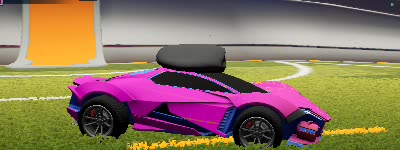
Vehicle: werewolf